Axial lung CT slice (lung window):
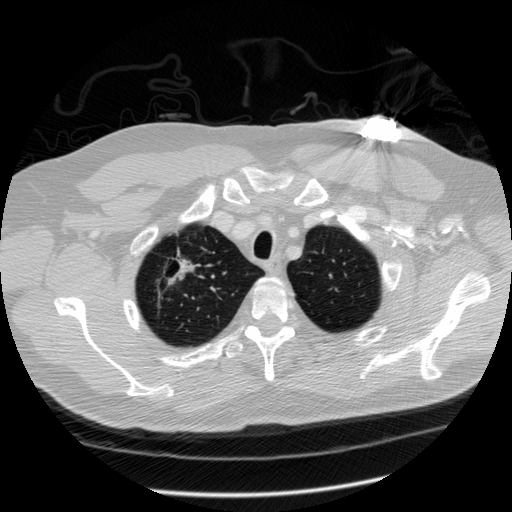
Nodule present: yes
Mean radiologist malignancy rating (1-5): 5